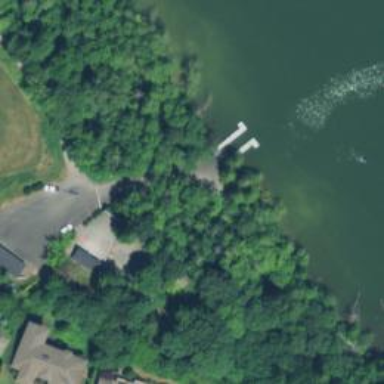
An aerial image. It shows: Slipway on leisure land.